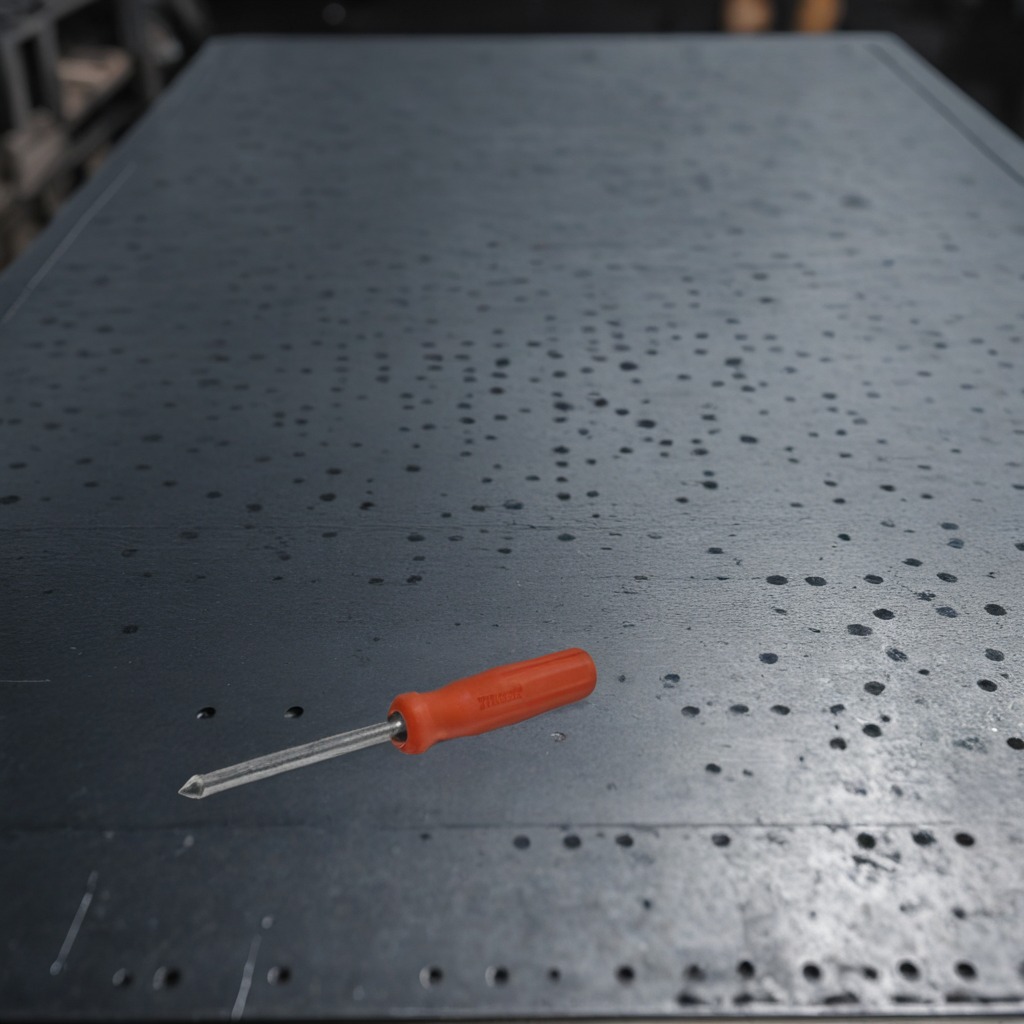
A screwdriver is lying on the cold steel table in a mining workshop.